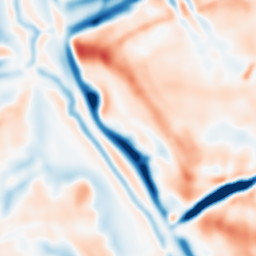
Category: multiscale
Decomposition family: dog
Decomposition parameters: sigma_low: 3
sigma_high: 10
Upsampling method: regularized
Upsampling parameters: scale: 2
lambda_reg: 0.001
Upsampling scale: 2